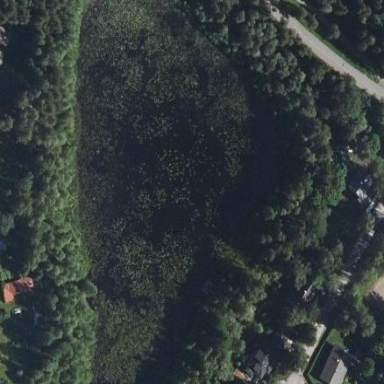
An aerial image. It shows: Pond surrounded by natural water.